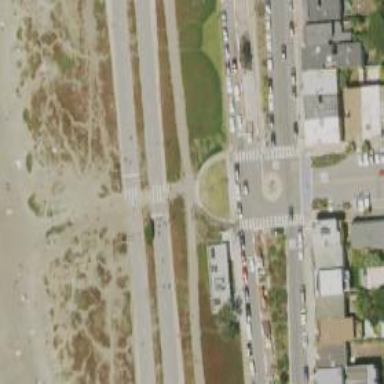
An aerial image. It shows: Marked road crossing with pedestrian island.